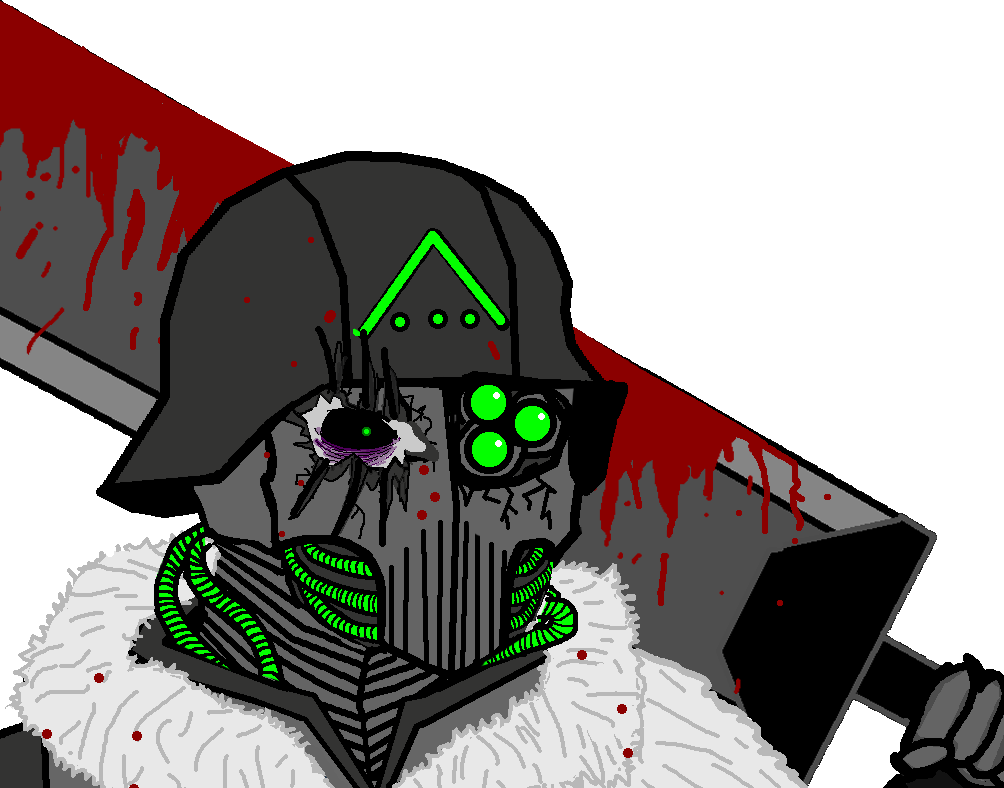
Label: 5_Oomer